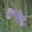
Label: 7